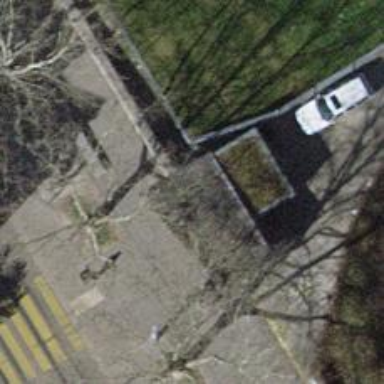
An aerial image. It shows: Parking entrance.